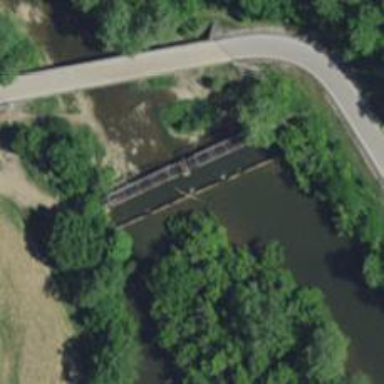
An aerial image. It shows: Weir in waterway.